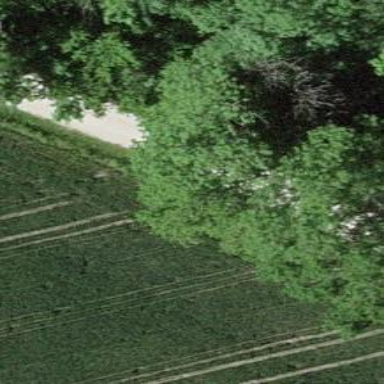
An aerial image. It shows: Well-maintained track road of grade 1.